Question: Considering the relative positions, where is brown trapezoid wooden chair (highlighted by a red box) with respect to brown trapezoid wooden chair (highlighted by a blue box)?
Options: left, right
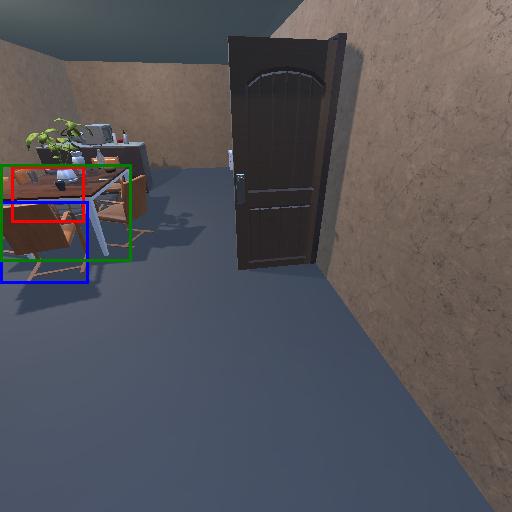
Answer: left